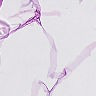
Metastatic tissue present: no